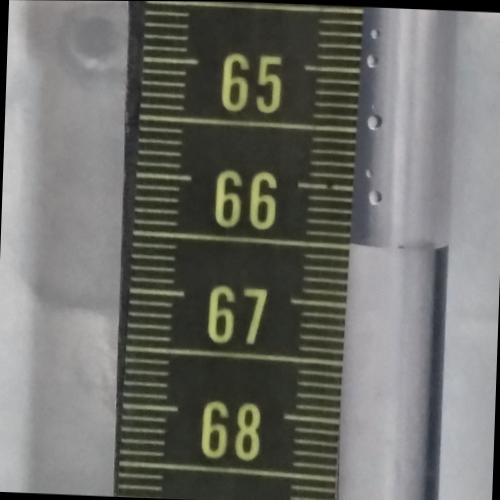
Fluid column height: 66.5 cm